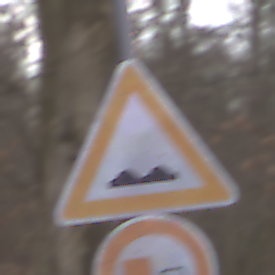
Verkehrszeichen: UnebeneFahrbahn
Zusatzzeichen unten: UeberholverbotKraftfahrzeuge
Umgebung: Outdoor, Nature
Tageszeit: MorningAfternoon
Wetter: Overcast
Licht: Natural
Jahreszeit: Autumn
Kontrast: LowContrast